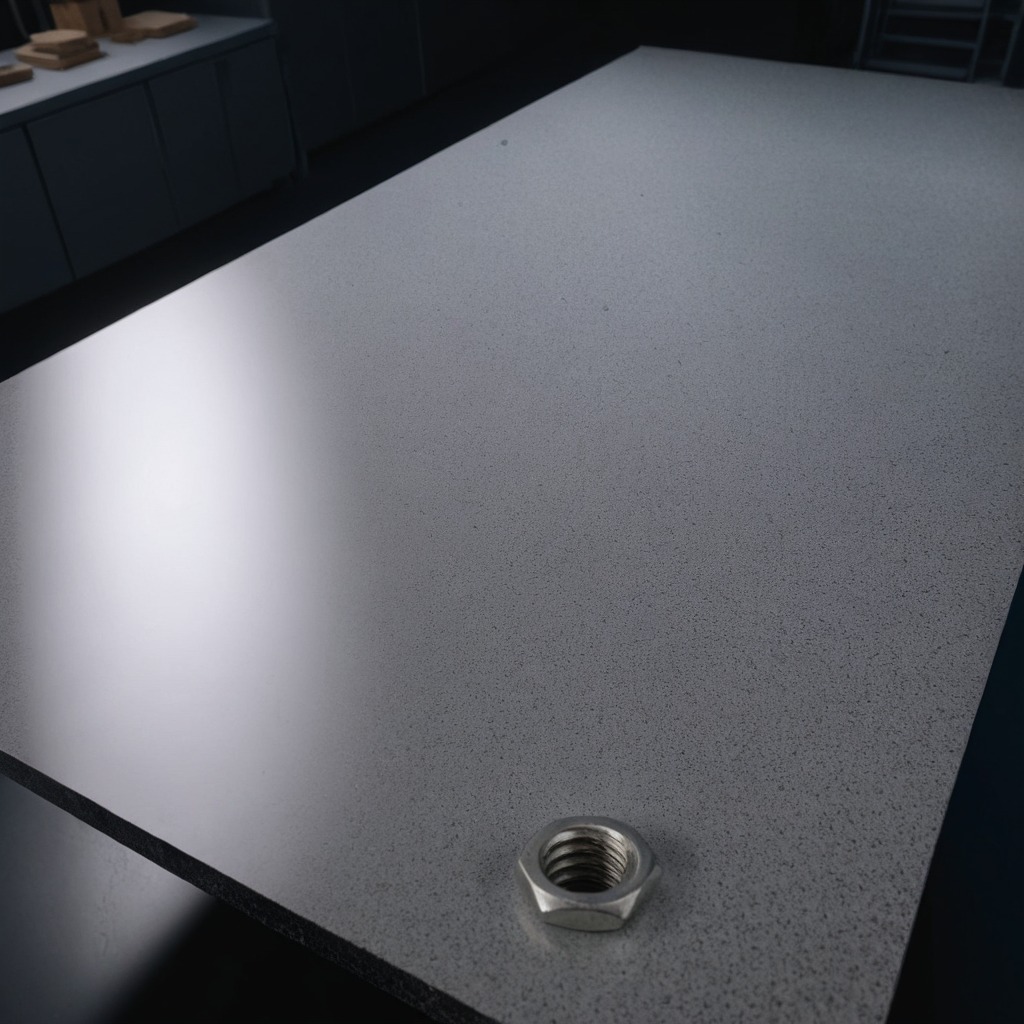
A metal nut is lying on the granite table inside a workshop at night.